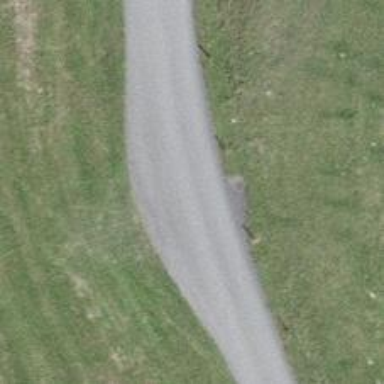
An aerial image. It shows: Passing place on the road.